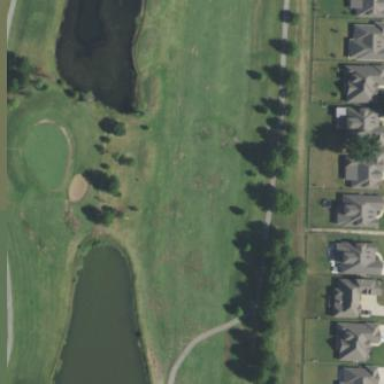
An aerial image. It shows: Golf fairway surrounded by grass.